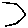
Label: hexagon